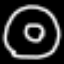
Label: donut